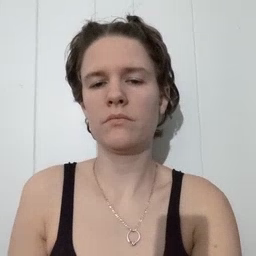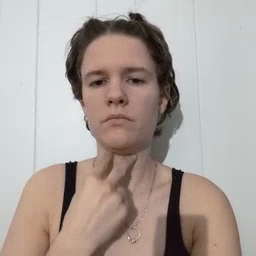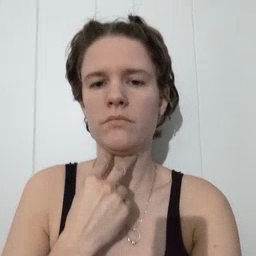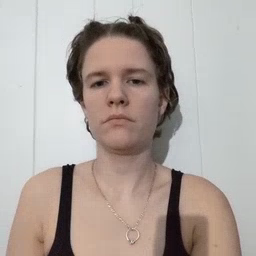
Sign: stuck